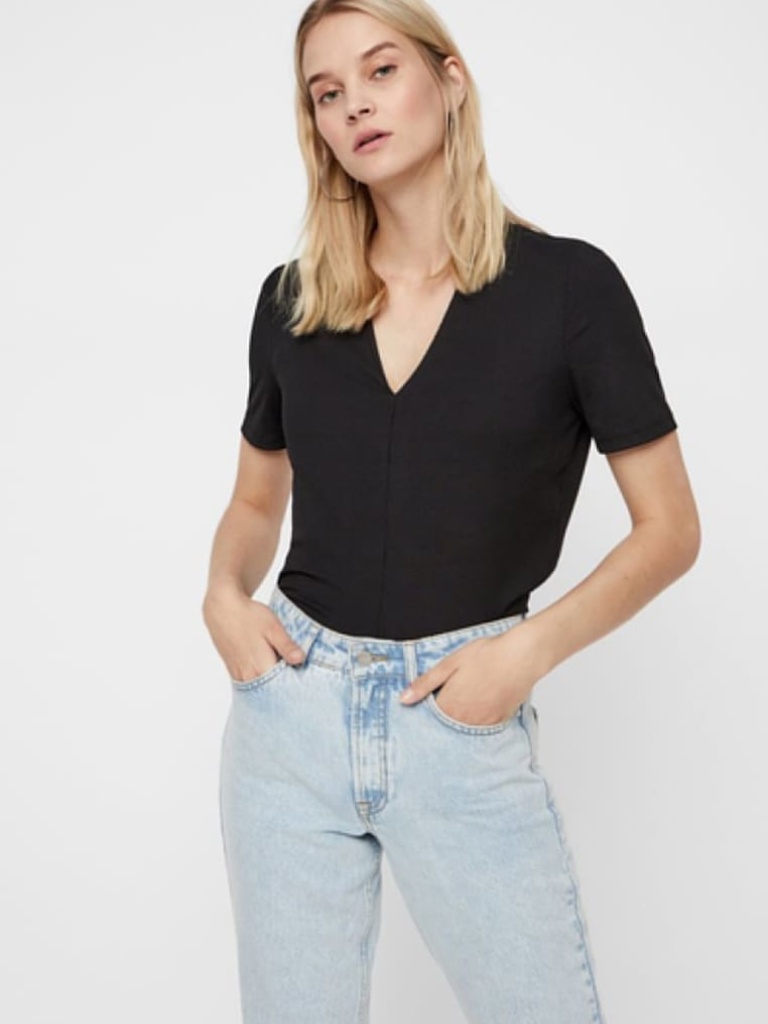
cotton tight short sleeve hip length Fully Tucked in v-neck blouse